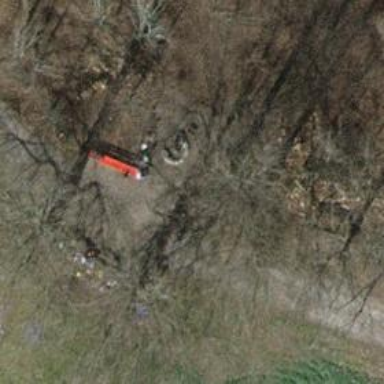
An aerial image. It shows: Red bench.